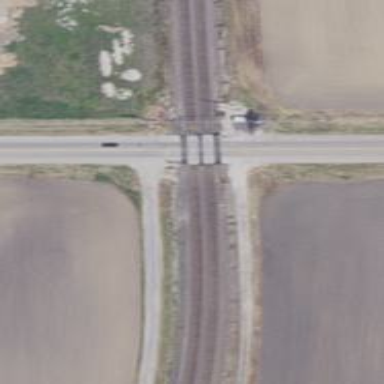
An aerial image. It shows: Level crossing with lights and barriers.